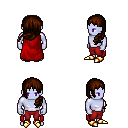
a pixel art fantasy rpg character, male body template, dark elf, purple skin, red cape, red pants, brown left-swept hairstyle, gold boots, four views (front, back, left, right), 2x2 character sprite sheet, small pixel art, hard edges, no anti-aliasing